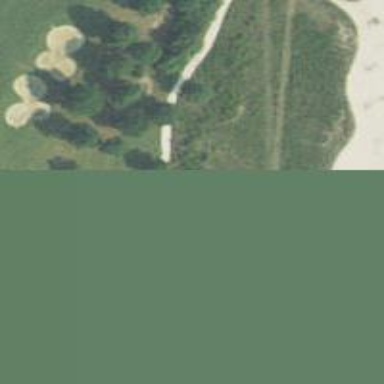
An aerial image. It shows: Path for both road and golf.